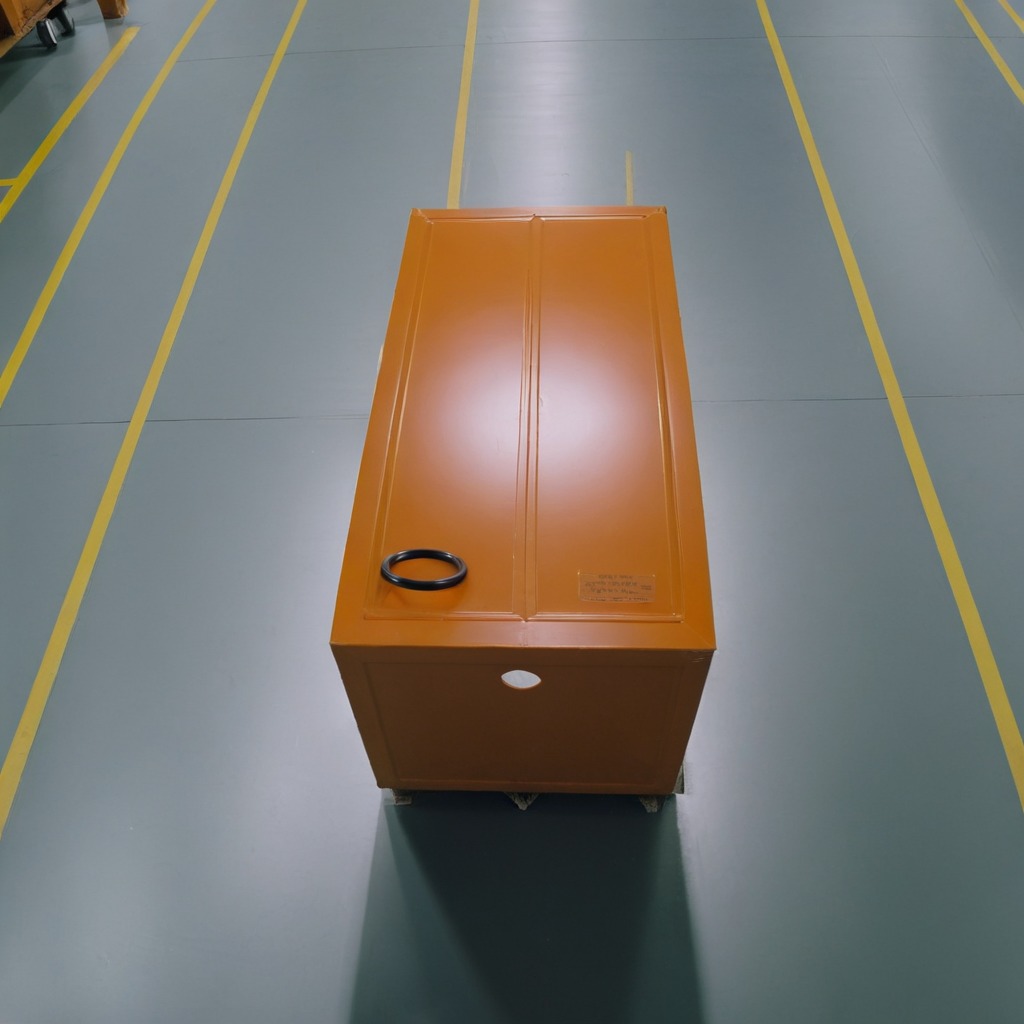
A rubber O-ring lies on the toolbox surface in an airplane hangar workshop.